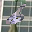
Label: 6